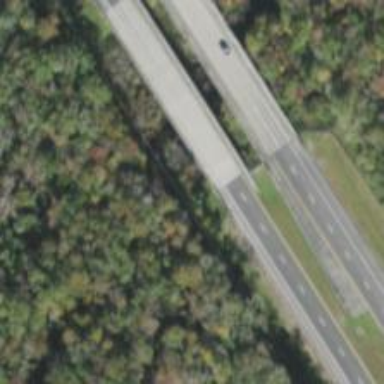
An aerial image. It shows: Primary highway crossing over bridge.